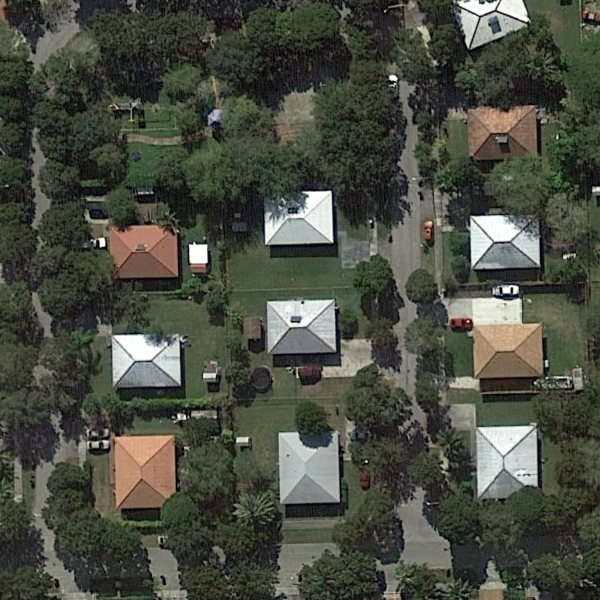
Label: MediumResidential